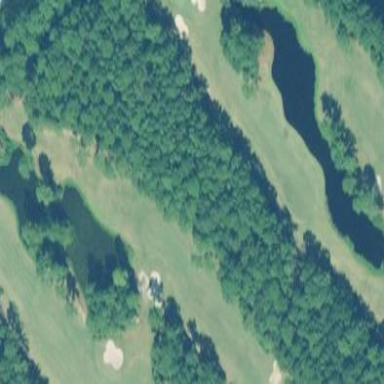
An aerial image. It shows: Golf fairway surrounded by grass.